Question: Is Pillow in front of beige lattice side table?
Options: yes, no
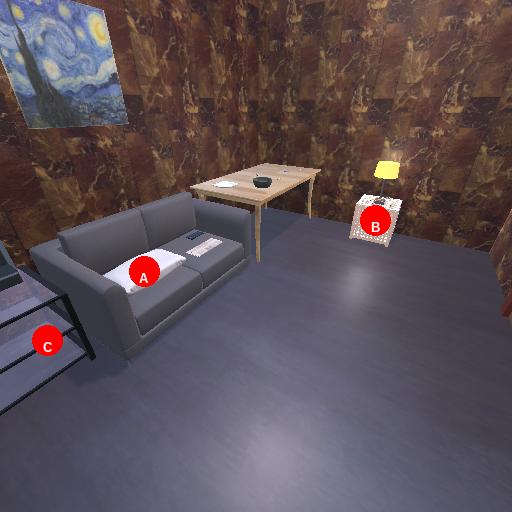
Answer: yes